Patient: sex M, age 42
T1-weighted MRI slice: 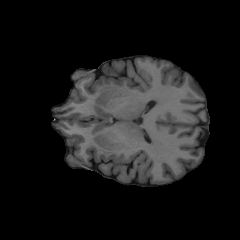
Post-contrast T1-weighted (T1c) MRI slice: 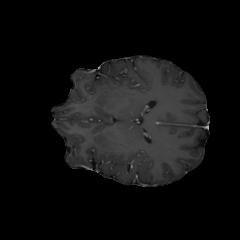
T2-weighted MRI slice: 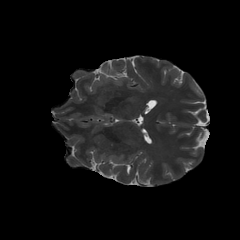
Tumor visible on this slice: no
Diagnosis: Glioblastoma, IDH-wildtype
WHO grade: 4